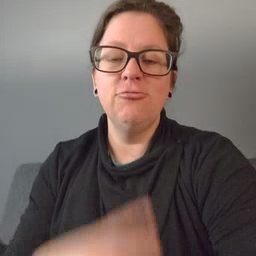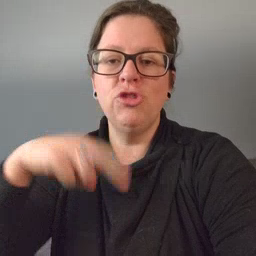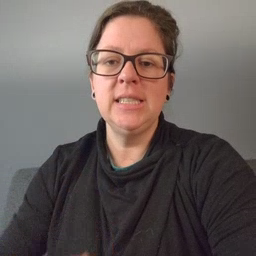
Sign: read